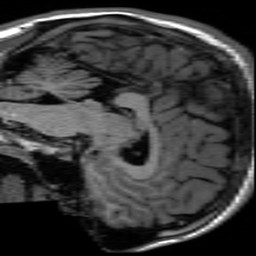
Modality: inplaneT1
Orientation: sagittal
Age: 19
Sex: male
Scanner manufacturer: ge
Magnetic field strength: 3 T
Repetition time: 2.499 s
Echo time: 0.02513 s